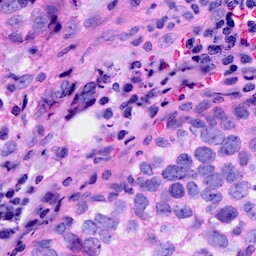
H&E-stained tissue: Breast